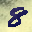
Label: 8